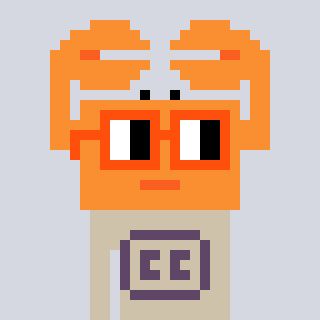
a pixel art character with square orange glasses, a crab-shaped head and a bege-colored body on a cool background